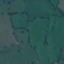
Land use / land cover: Pasture